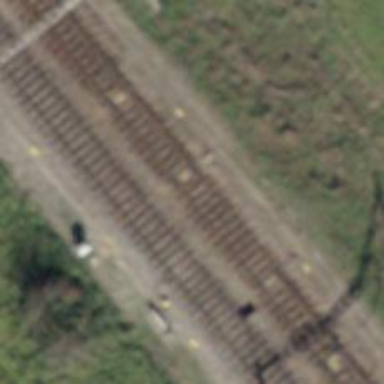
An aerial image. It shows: Railway switch.